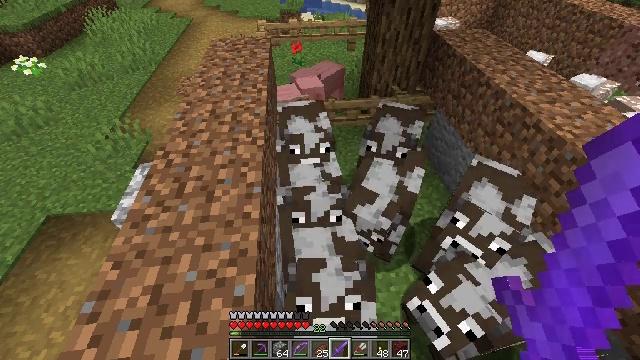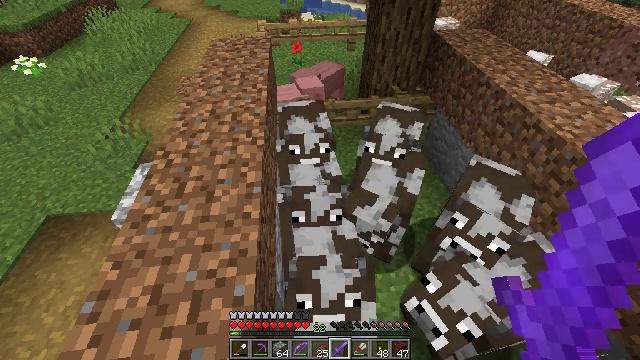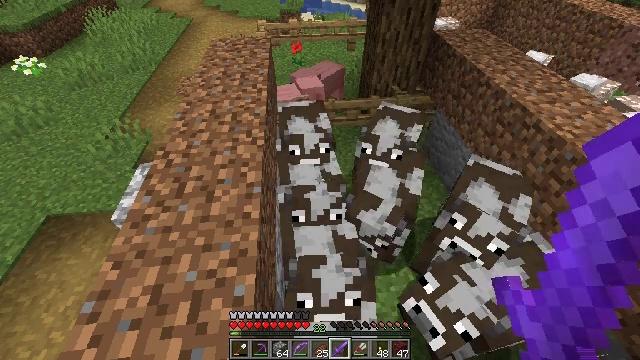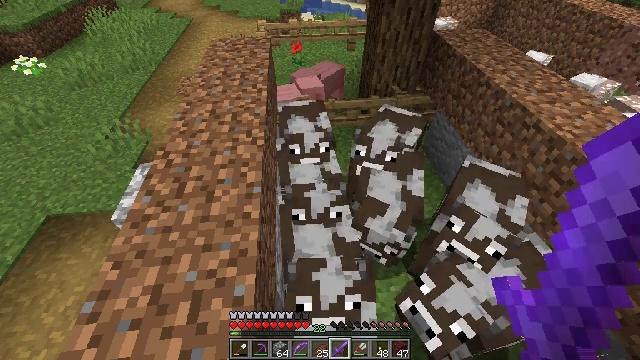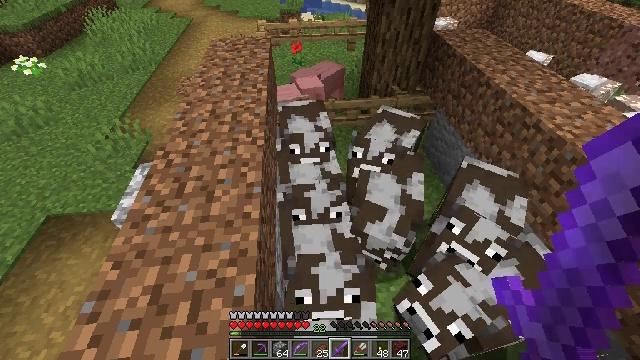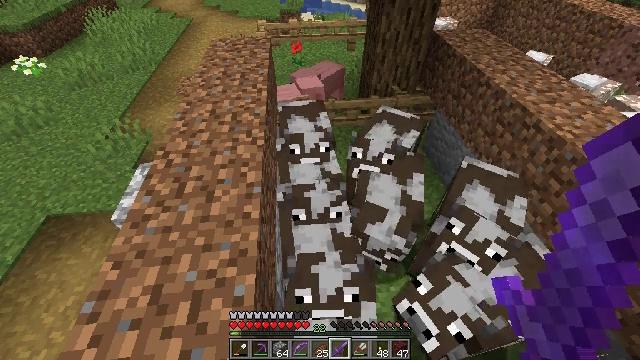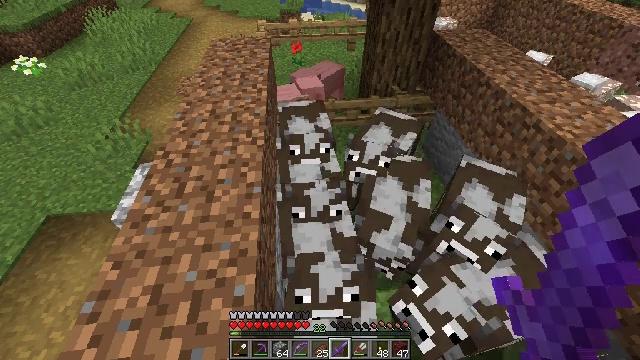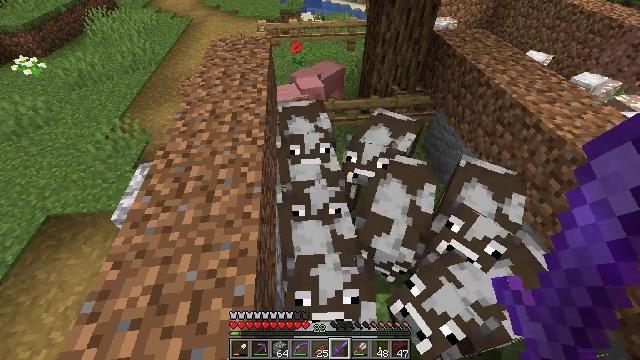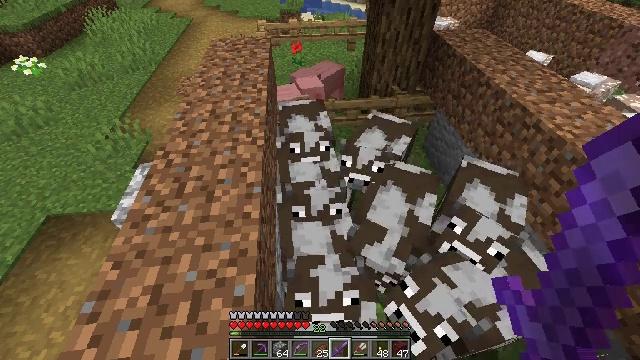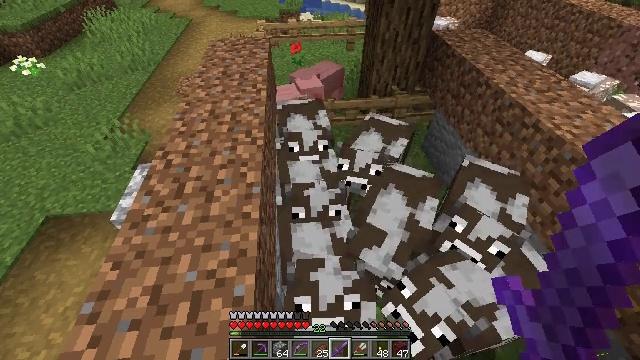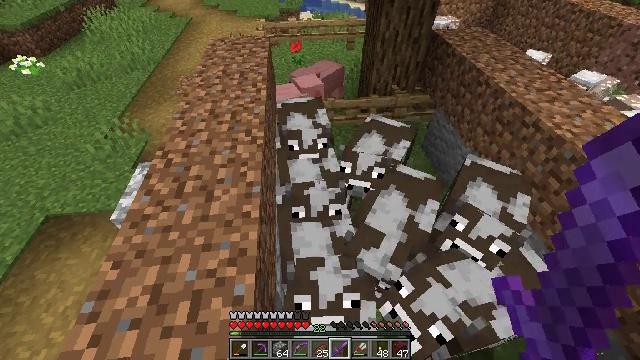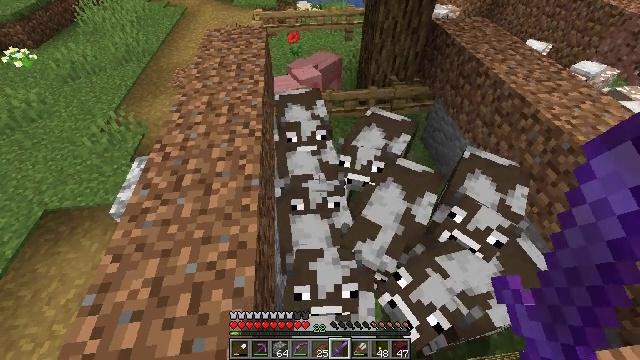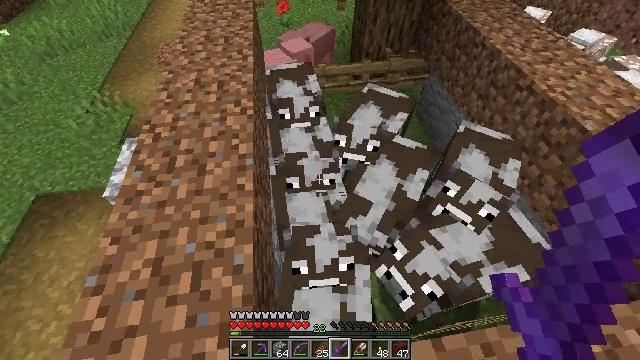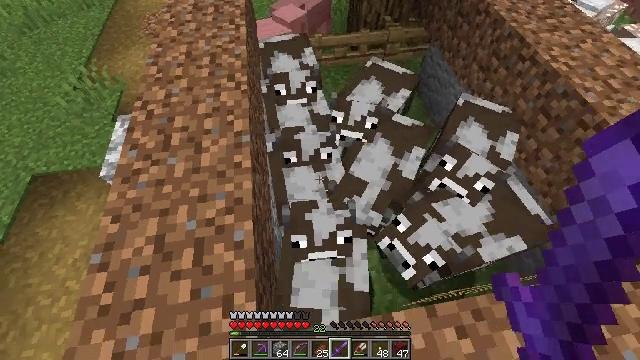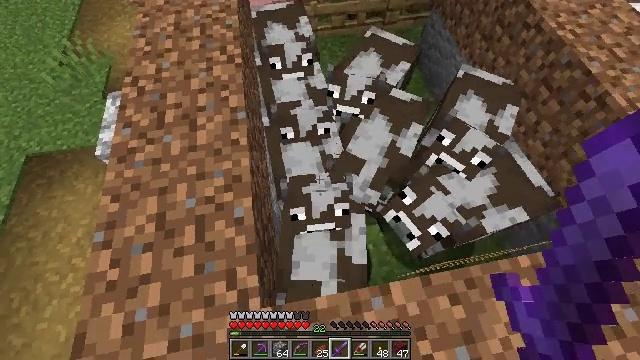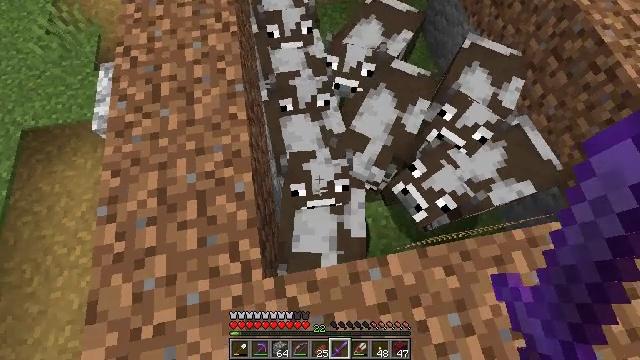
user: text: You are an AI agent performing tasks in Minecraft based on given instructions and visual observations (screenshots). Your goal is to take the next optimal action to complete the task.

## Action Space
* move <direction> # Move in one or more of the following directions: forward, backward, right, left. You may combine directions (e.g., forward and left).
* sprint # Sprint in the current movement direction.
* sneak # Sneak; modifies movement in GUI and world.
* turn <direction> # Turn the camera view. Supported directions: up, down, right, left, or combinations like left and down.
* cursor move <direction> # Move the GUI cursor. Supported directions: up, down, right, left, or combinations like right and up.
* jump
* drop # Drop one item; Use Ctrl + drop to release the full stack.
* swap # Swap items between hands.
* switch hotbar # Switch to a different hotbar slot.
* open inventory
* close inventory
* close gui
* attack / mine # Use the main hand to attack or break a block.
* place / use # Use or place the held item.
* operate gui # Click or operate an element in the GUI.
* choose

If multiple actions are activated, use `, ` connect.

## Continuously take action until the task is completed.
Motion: motion action
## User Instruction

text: Hunt animals.
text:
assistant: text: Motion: no_op
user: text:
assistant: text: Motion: no_op
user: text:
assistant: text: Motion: no_op
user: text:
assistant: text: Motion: no_op
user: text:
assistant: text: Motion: no_op
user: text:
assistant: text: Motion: no_op
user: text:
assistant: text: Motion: no_op
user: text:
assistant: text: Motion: no_op
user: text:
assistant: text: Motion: no_op
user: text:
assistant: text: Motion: no_op
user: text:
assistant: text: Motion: turn down
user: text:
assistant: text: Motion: turn right and down
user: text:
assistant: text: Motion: turn down
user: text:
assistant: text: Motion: turn down
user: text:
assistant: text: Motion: turn down
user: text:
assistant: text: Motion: turn down
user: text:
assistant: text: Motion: turn down
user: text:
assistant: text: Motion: turn down
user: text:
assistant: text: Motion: no_op
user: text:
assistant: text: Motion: no_op
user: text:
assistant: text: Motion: no_op
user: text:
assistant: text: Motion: no_op
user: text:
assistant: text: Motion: no_op
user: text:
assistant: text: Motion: no_op
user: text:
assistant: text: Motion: no_op
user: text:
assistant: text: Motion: no_op
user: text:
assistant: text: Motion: no_op
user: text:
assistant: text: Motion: no_op
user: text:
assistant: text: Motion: no_op
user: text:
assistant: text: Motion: no_op